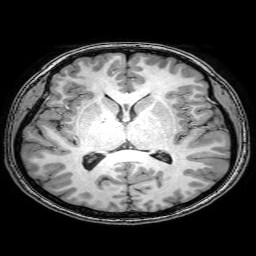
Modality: T1w
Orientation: coronal
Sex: female
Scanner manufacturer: philips
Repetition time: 0.008097 s
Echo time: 0.0037 s